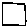
Label: square